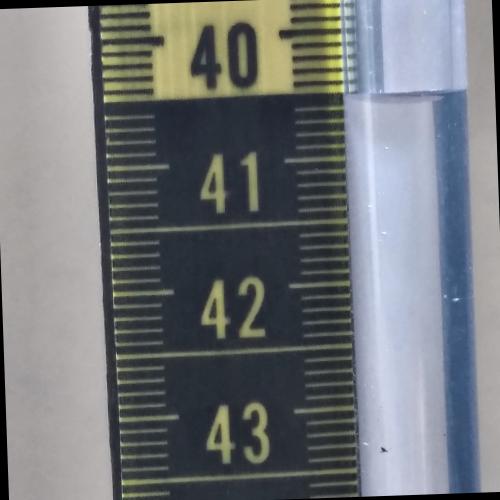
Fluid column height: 40.5 cm